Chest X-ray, AP view. Patient: 65 years old, sex F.
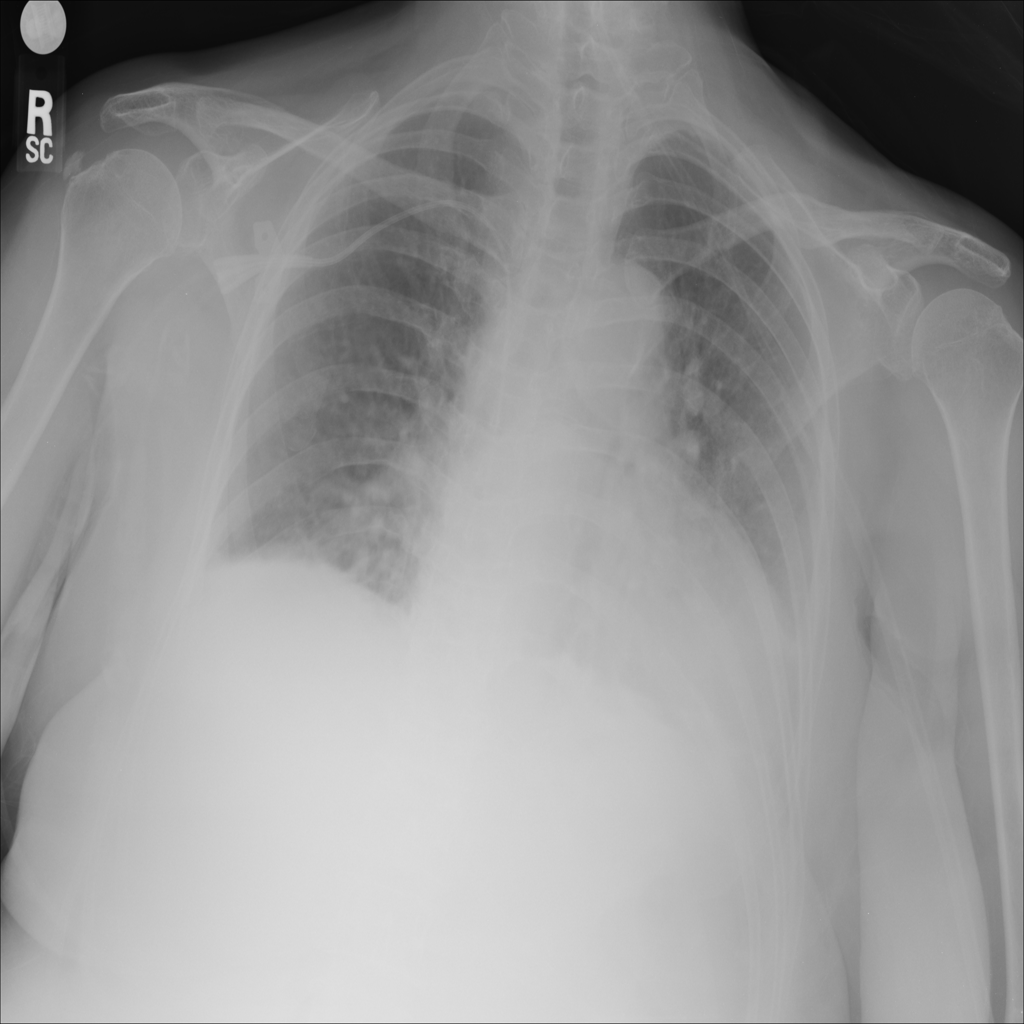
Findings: Atelectasis, Effusion